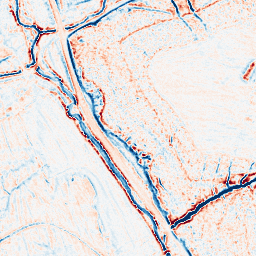
Category: edge_preserving
Decomposition family: bilateral
Decomposition parameters: d: 9
sigma_color: 50
sigma_space: 50
Upsampling method: edge_directed
Upsampling parameters: scale: 2
Upsampling scale: 2